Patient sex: M
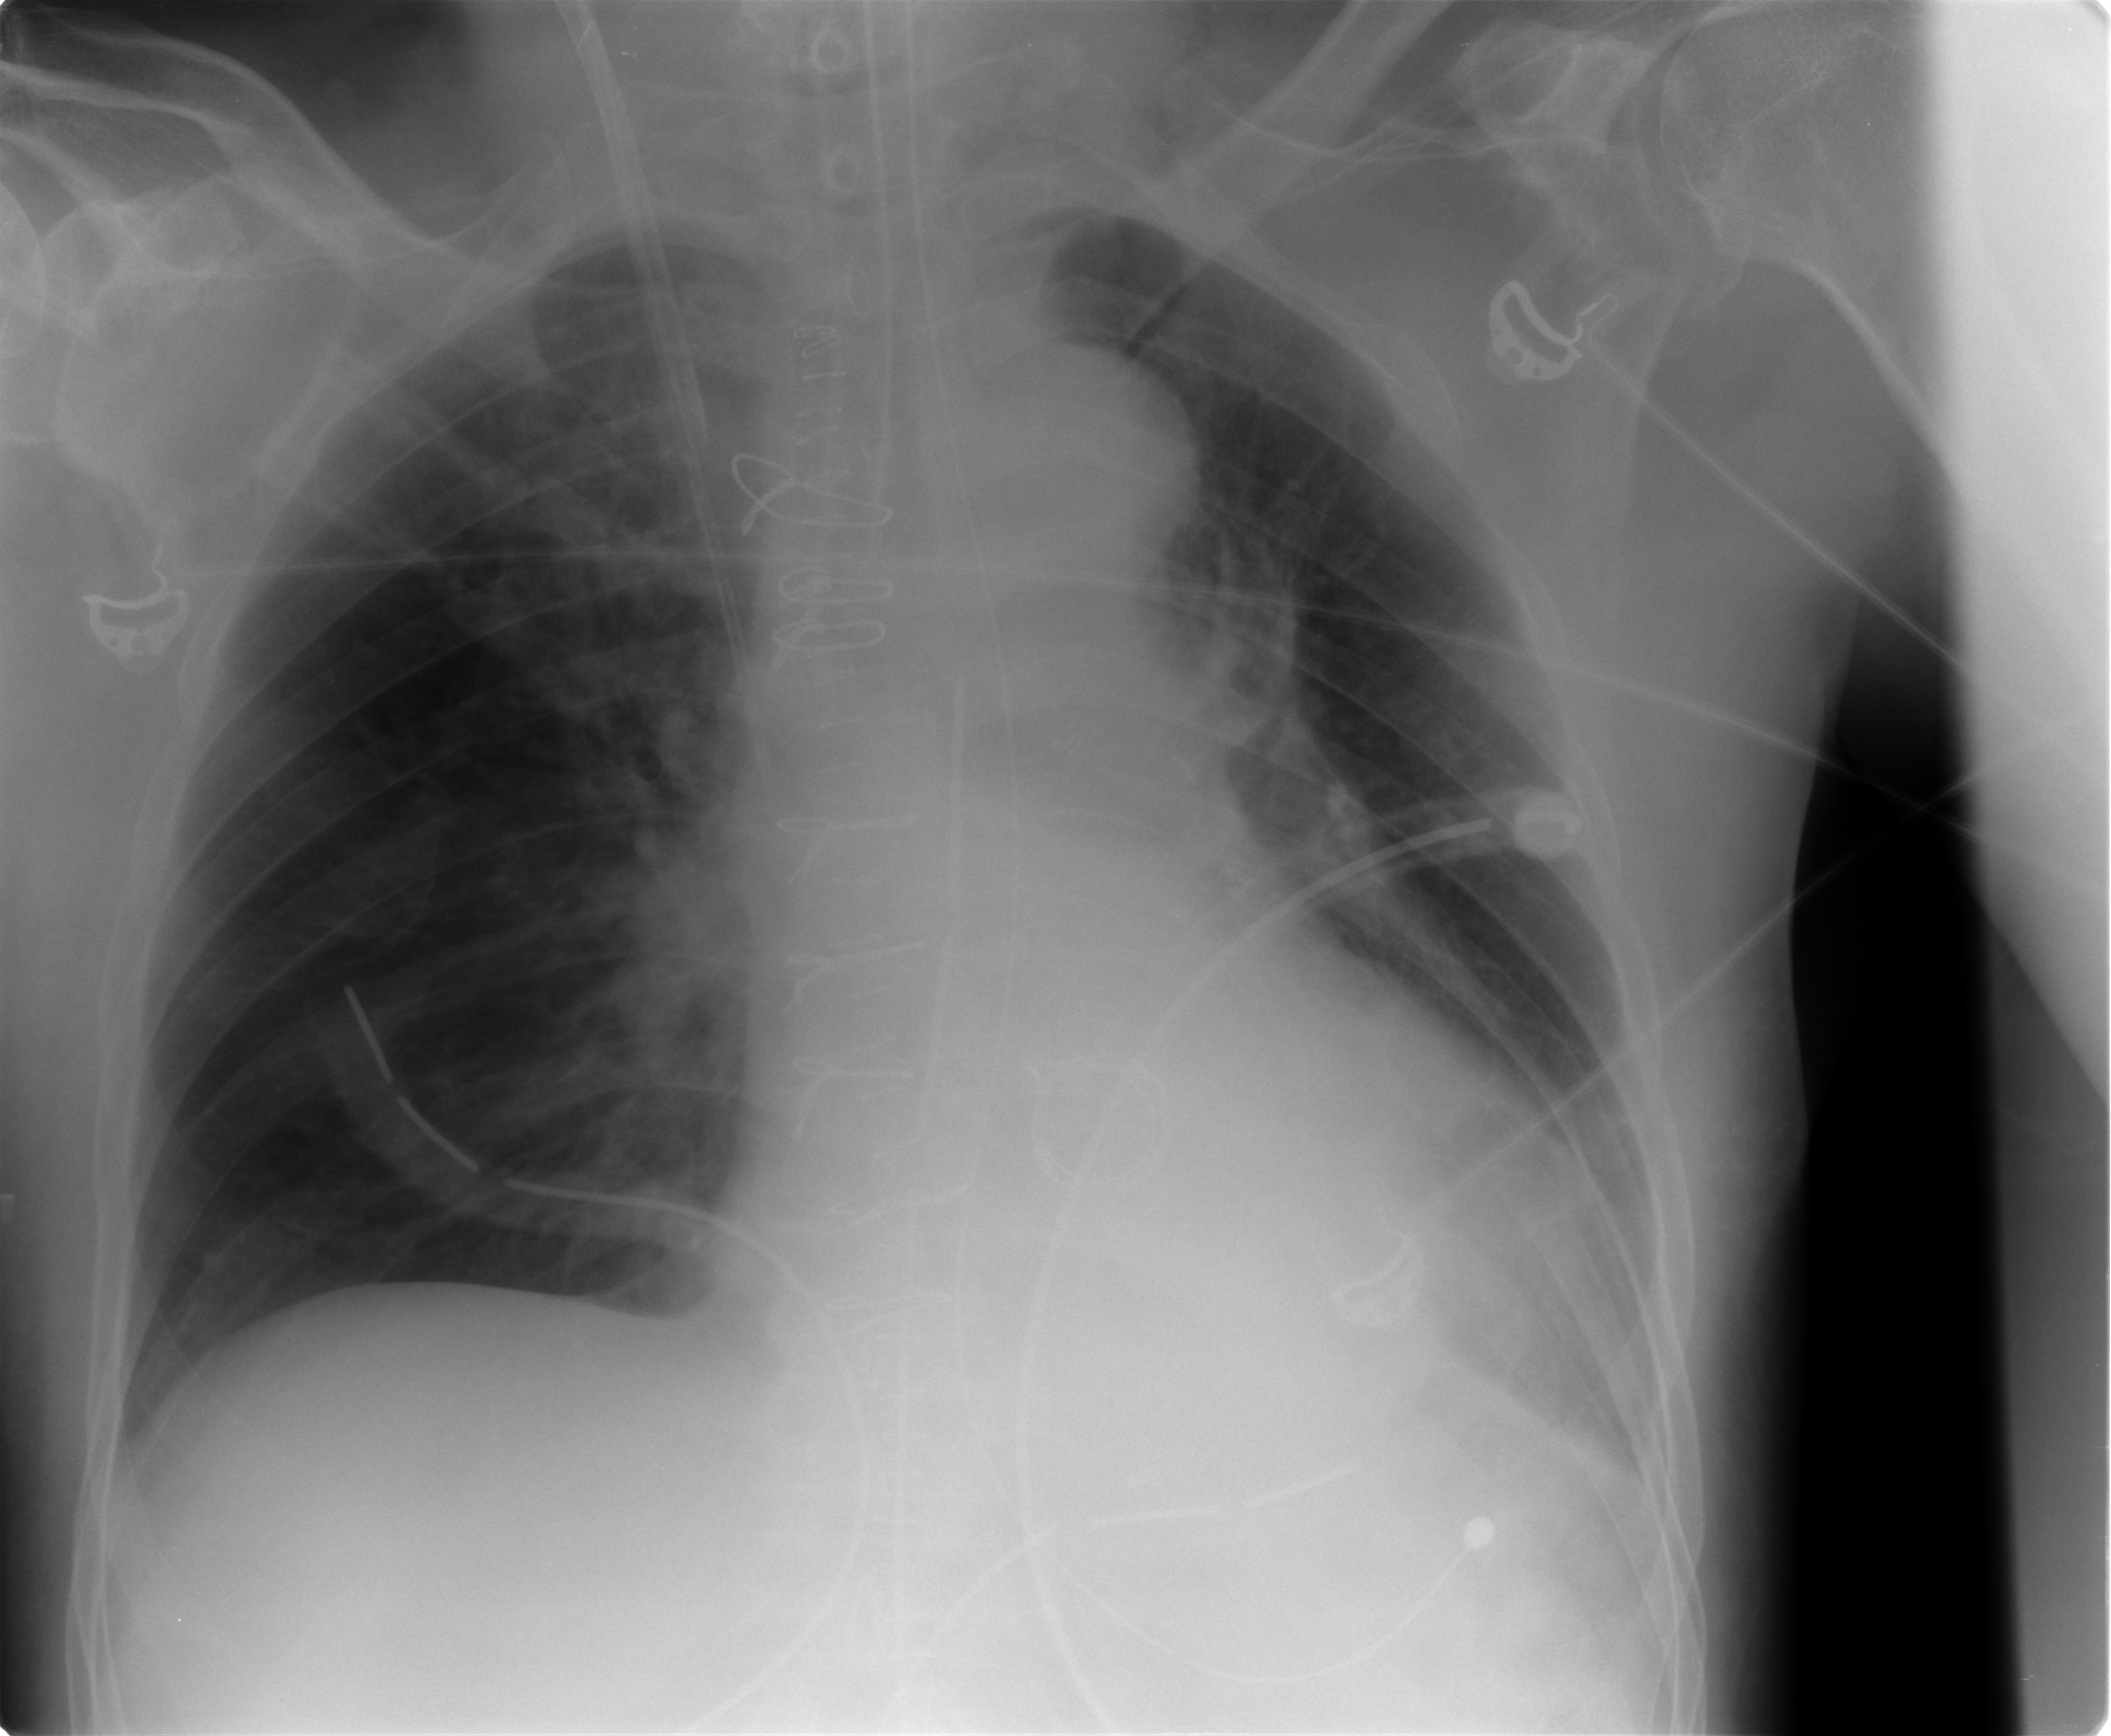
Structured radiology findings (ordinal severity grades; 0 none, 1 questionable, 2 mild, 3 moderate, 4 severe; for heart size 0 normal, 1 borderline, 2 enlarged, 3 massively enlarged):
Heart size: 2
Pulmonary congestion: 2
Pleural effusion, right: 0
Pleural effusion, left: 2
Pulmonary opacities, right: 2
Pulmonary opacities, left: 0
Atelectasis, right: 2
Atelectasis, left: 2